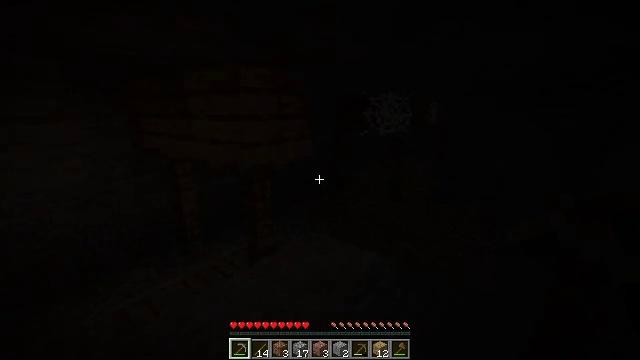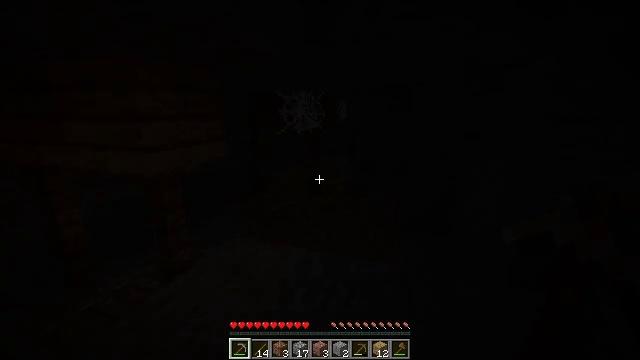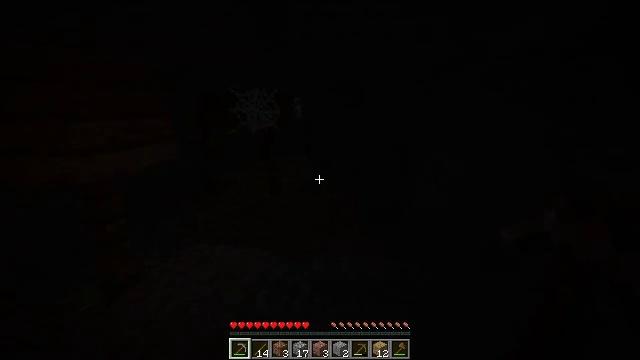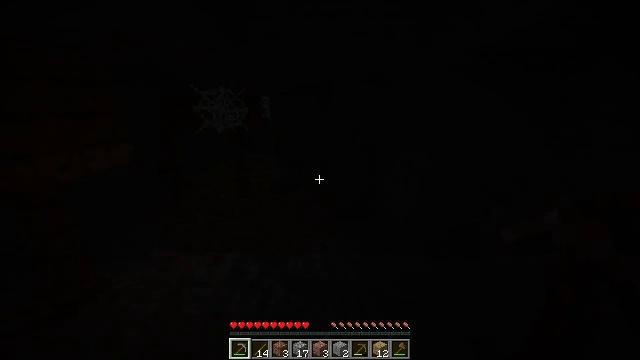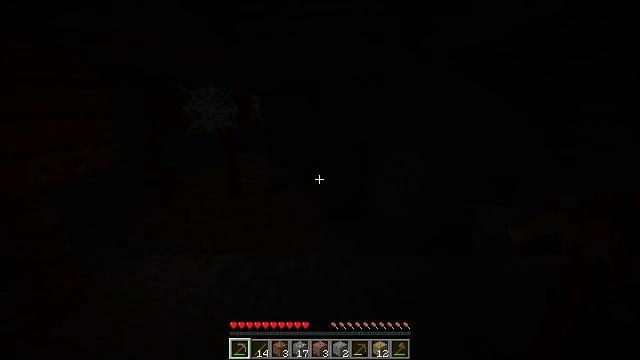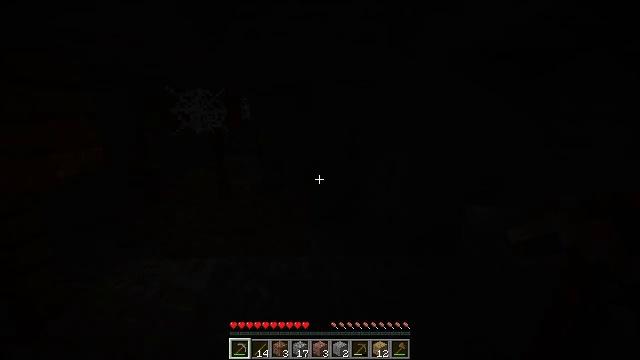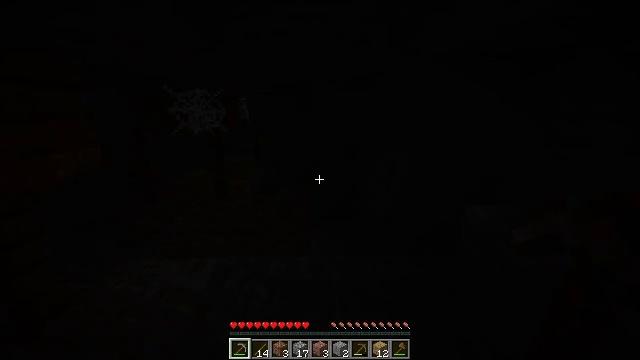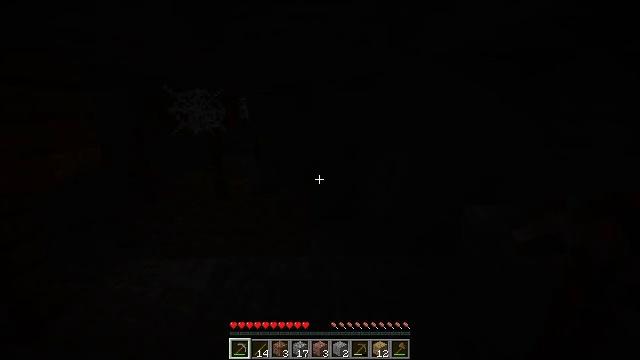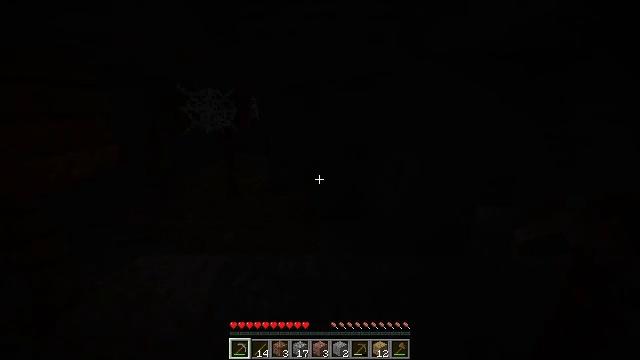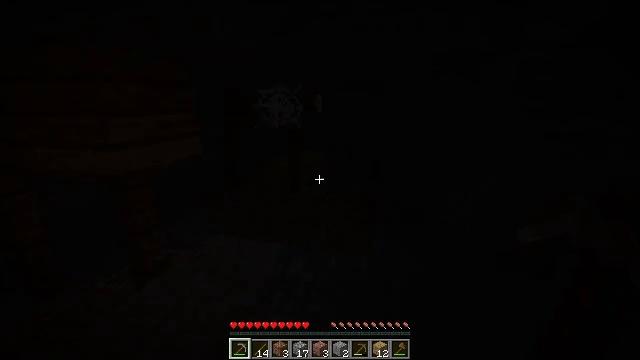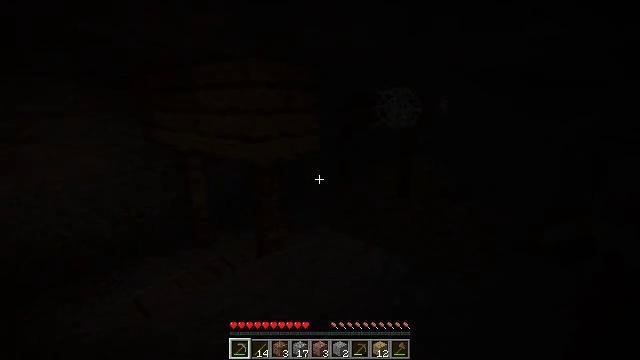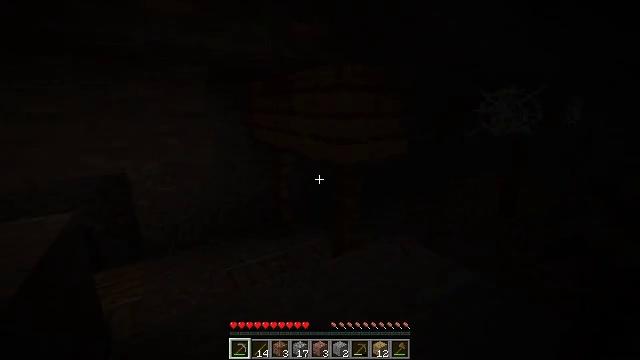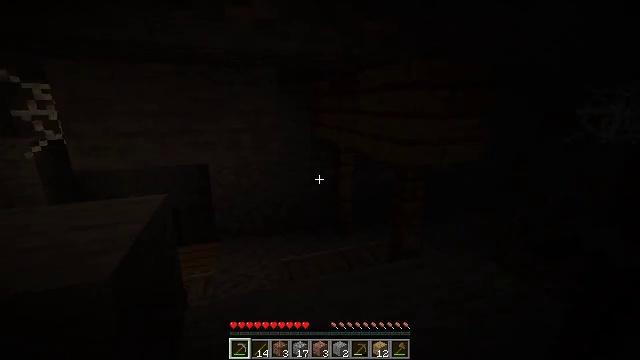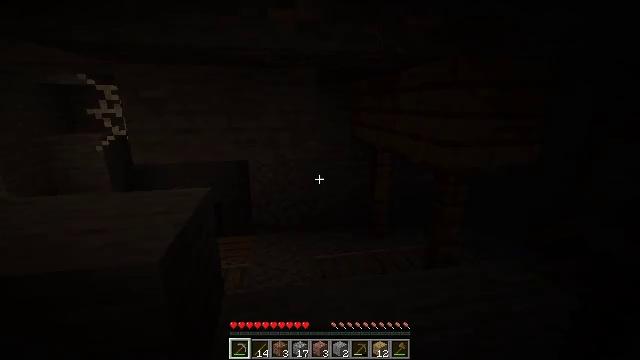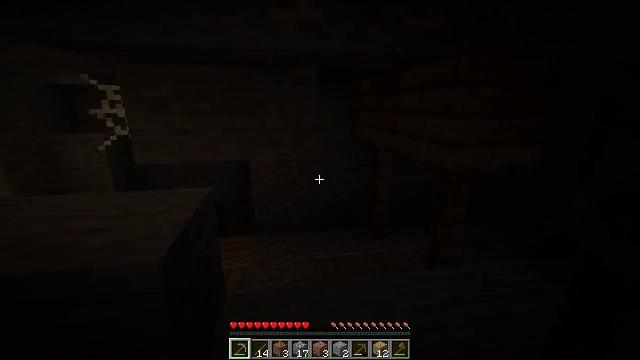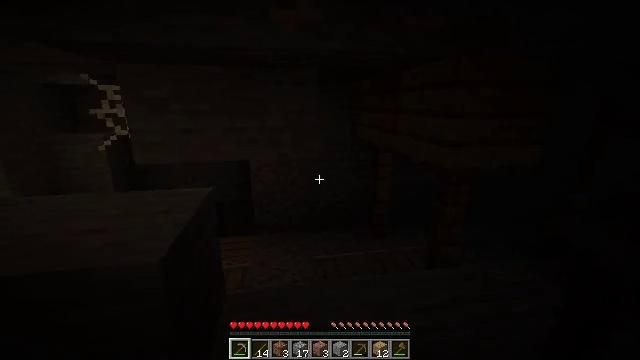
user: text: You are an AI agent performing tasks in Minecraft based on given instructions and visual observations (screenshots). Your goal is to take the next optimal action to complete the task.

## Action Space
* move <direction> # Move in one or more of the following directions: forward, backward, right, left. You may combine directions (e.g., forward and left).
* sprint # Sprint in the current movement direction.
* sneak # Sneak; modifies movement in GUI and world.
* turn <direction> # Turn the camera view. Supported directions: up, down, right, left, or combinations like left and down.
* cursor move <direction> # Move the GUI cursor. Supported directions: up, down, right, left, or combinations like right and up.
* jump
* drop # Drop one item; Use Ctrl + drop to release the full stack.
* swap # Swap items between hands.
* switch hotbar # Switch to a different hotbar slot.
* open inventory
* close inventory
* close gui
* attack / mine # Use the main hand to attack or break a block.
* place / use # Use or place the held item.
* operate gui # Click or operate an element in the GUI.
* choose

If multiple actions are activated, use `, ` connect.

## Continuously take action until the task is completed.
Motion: motion action
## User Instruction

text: Mine planks.
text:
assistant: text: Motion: turn right
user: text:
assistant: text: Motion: turn right
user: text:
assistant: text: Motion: turn right
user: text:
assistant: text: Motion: turn right
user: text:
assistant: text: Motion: turn right
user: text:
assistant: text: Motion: no_op
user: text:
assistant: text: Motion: no_op
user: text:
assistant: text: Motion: turn left
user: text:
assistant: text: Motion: turn left
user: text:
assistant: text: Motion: turn left
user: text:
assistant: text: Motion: turn left
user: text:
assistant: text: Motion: turn left
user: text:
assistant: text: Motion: turn left
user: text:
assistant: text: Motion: no_op
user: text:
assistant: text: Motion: no_op
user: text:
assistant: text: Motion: move forward
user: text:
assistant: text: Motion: move forward, turn left
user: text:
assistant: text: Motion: move forward and move right, turn left and down
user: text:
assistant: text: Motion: move forward and move right, turn left and down
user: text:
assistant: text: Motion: move forward and move right, turn left and down
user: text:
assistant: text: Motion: move right, turn left and down
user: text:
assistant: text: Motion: turn left and down
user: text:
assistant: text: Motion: turn left and down
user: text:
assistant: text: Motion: turn left
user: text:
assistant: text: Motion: no_op
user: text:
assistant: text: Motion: turn left
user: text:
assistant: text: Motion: turn left
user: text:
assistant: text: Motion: turn left
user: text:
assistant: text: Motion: move forward
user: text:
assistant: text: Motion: move forward, turn left